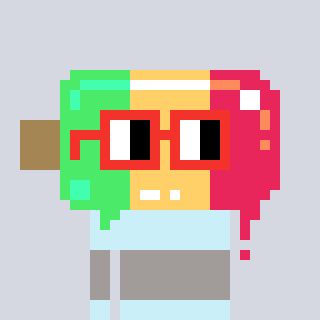
a pixel art character with square red glasses, a icepop-shaped head and a cold-colored body on a cool background